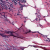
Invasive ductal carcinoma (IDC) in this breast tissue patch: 1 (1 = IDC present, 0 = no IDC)